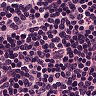
Metastatic tissue present: no